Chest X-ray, AP view. Patient: 61 years old, sex F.
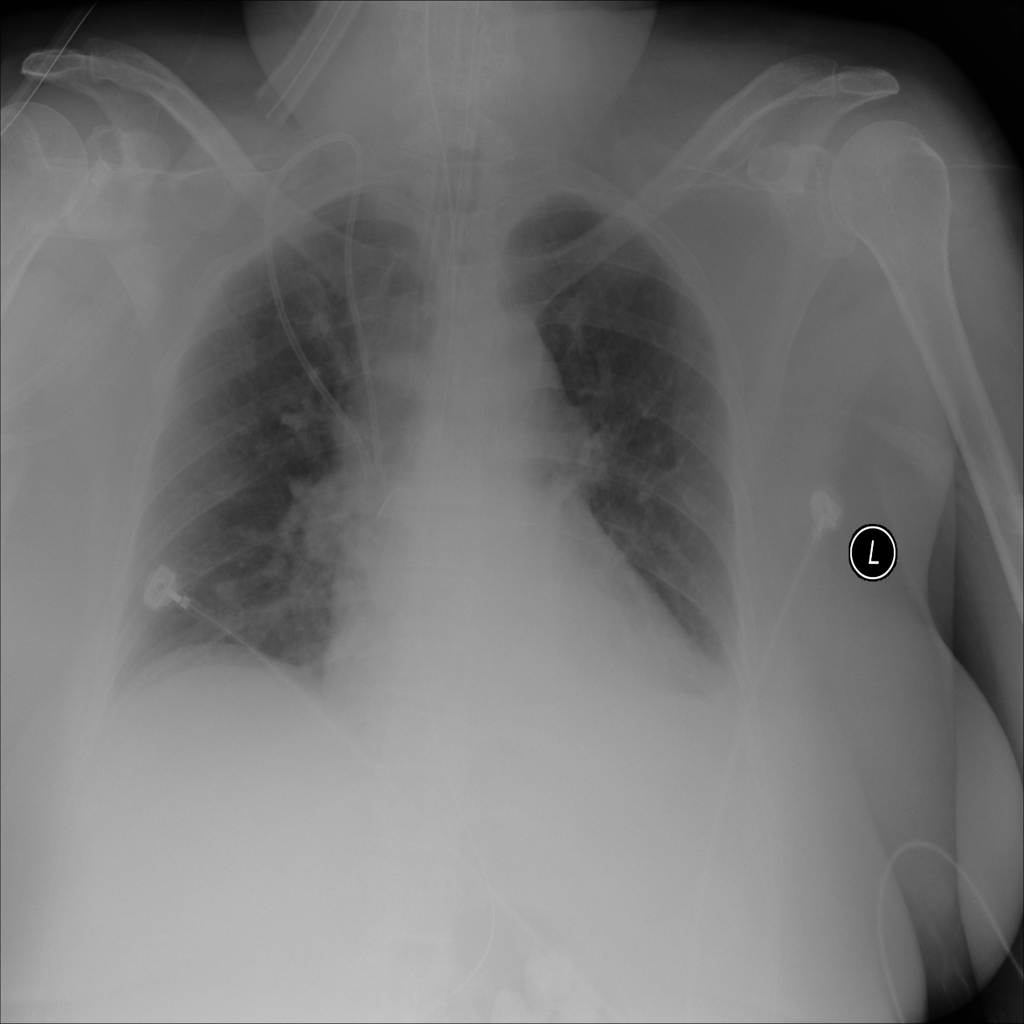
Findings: Consolidation